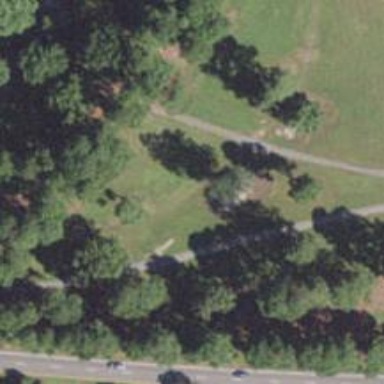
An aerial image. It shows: Disc golf tee area.